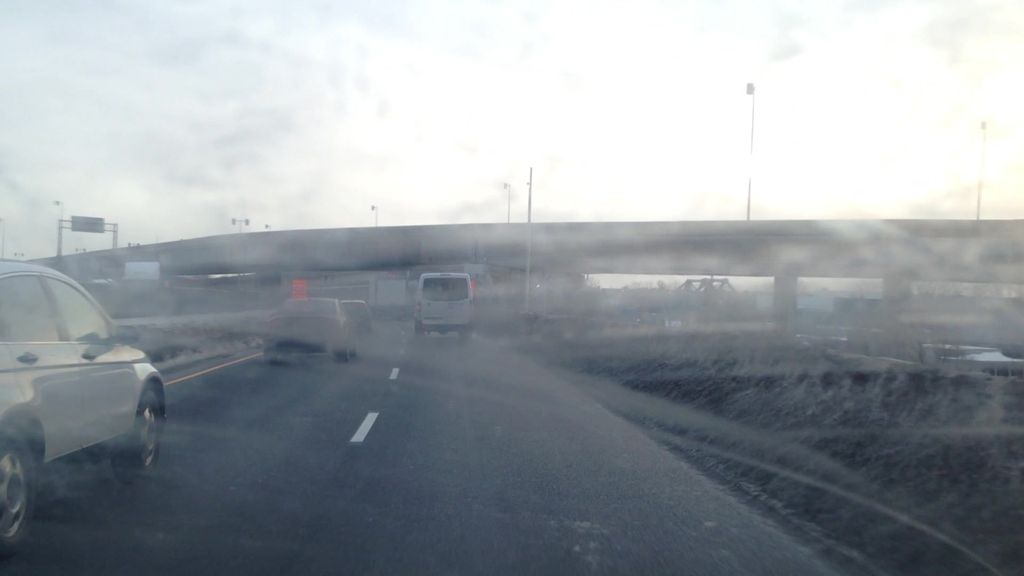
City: montreal